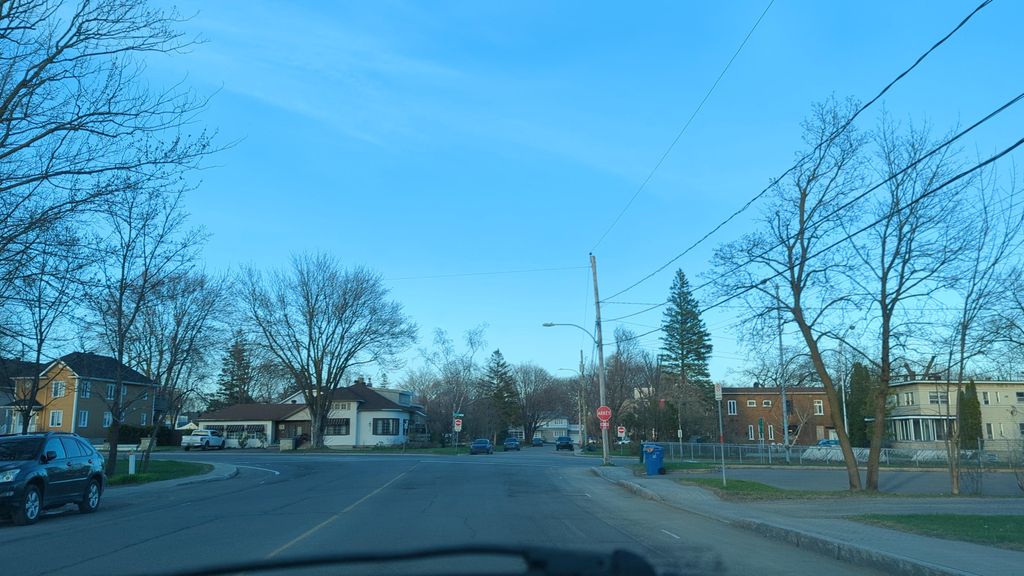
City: quebec_city